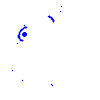
Particle: kaon